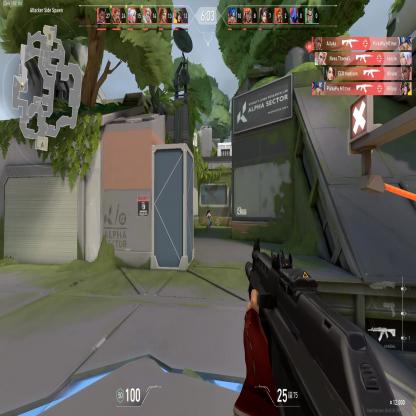
Label: enemy